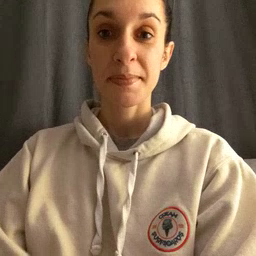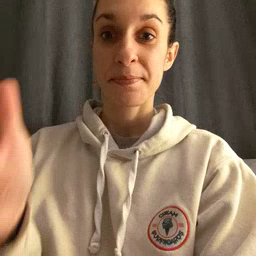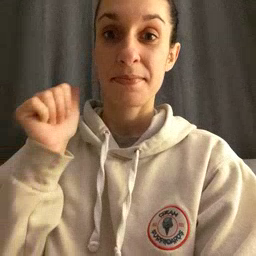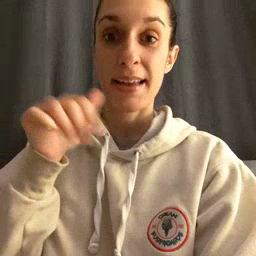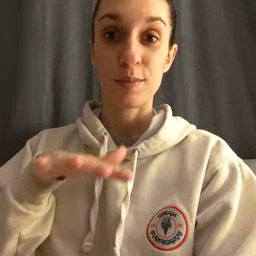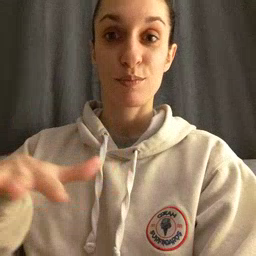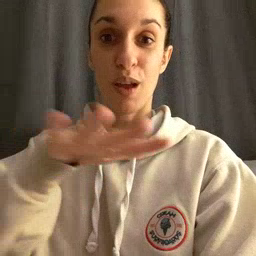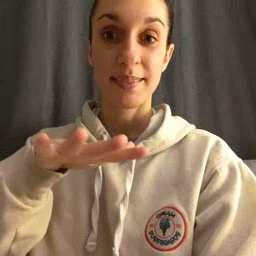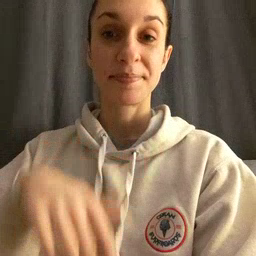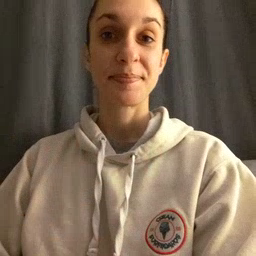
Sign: backyard